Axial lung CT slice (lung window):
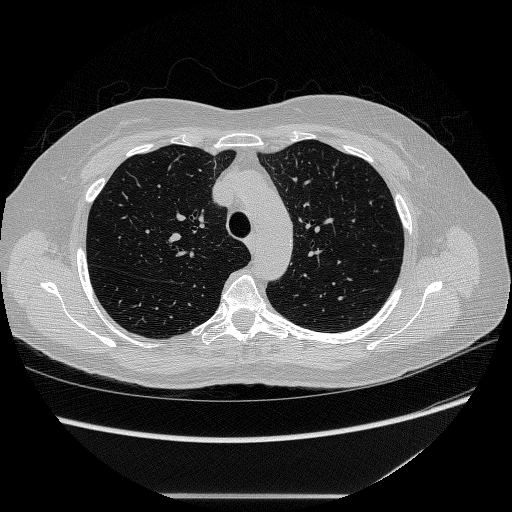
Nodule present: no